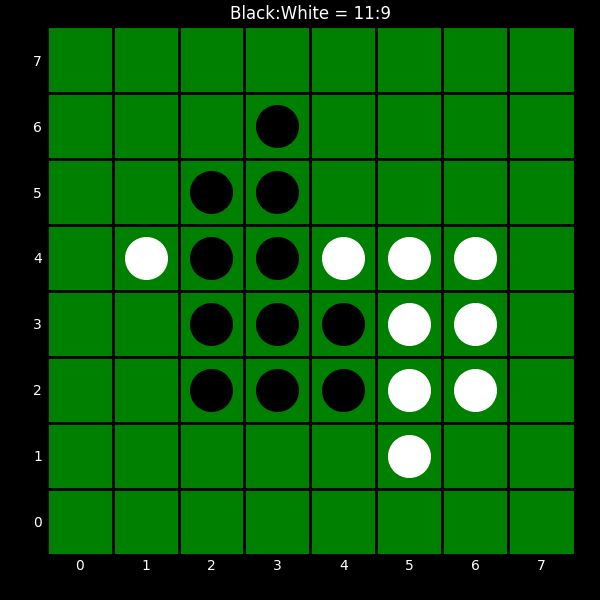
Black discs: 11
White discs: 9